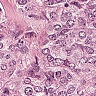
Metastatic tissue present: yes